Field crop: maize
Growth stage: 2
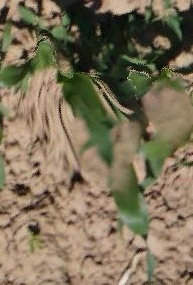
Species: maize